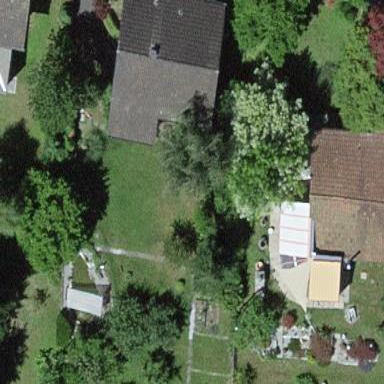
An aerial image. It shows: Detached building.